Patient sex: M
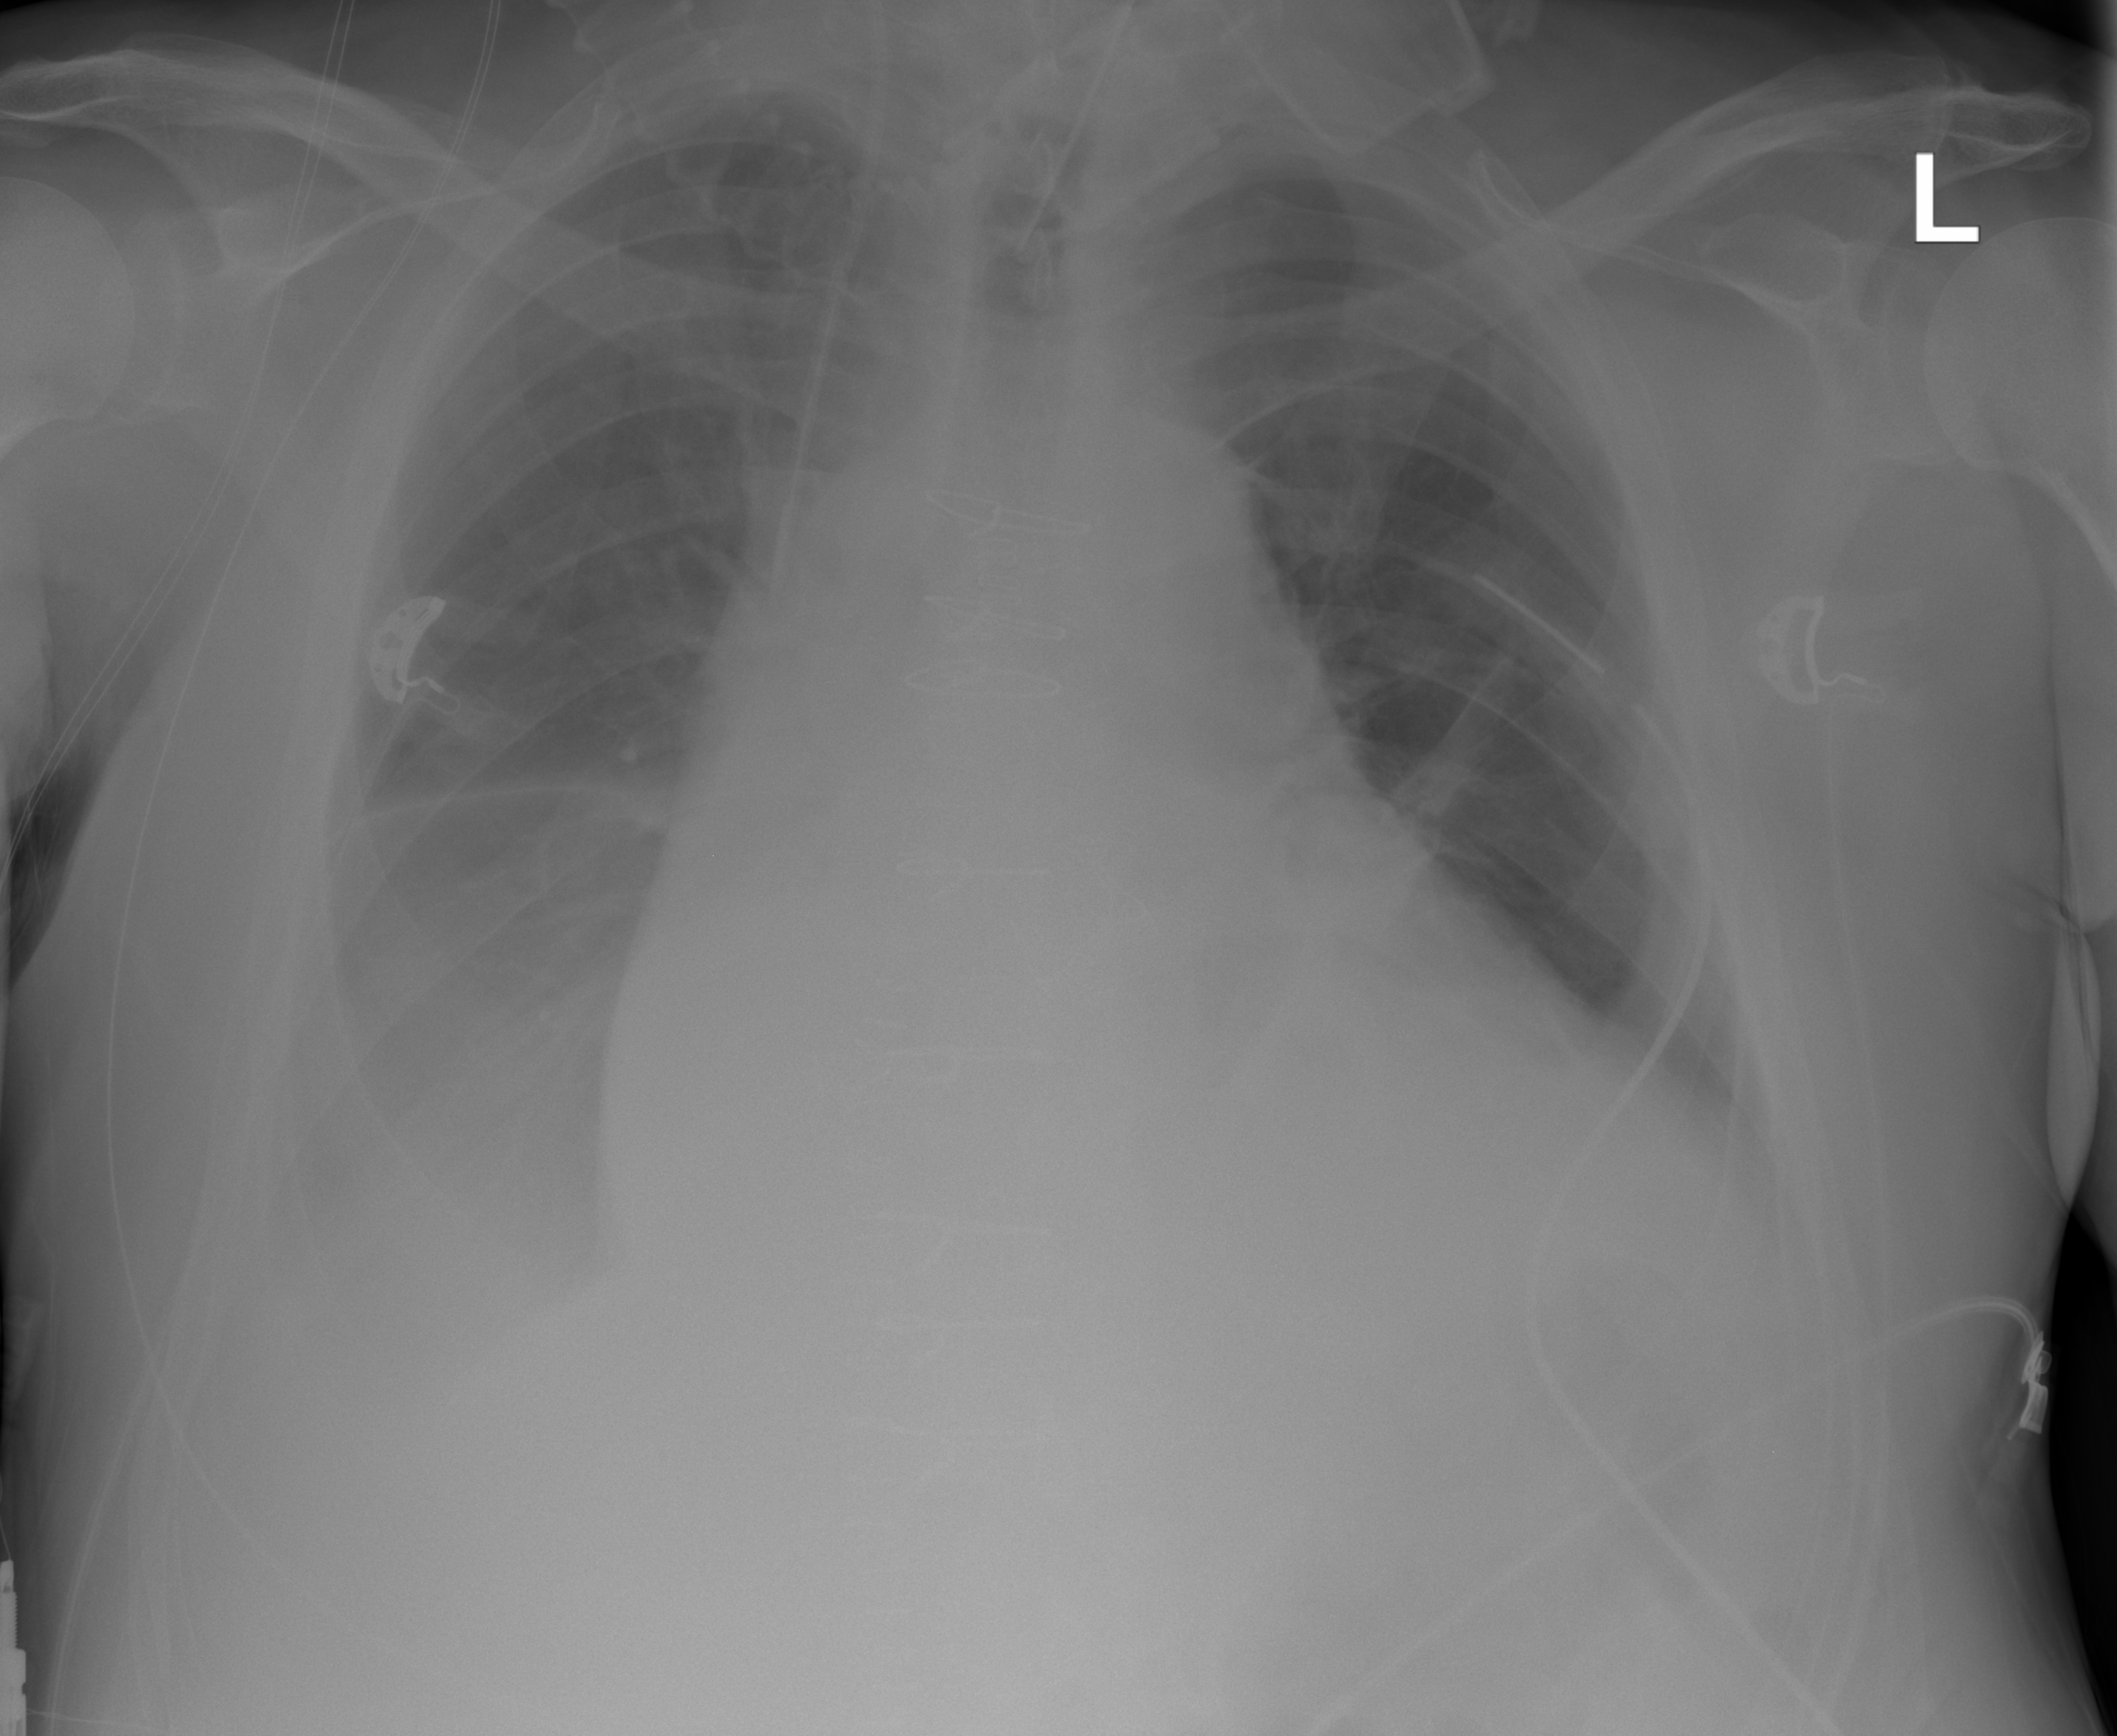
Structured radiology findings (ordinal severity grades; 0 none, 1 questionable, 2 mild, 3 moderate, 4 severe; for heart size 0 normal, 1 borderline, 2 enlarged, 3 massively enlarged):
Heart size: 3
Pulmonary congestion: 2
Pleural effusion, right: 3
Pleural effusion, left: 0
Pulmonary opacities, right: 0
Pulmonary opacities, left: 0
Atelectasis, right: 2
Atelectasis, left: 0